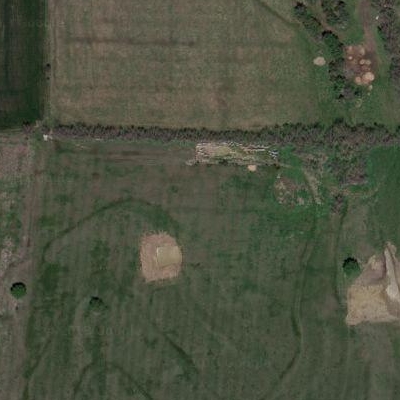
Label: aGrass